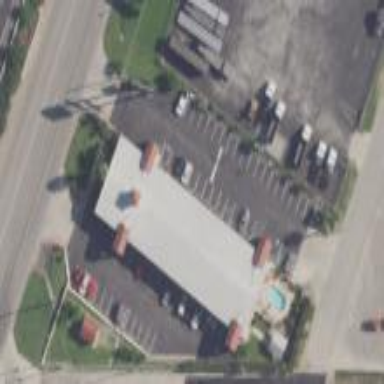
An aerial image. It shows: Motel that caters to tourists.